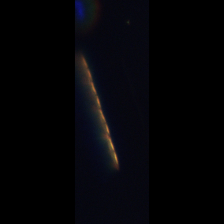
Taxon: Psuedo-nitzschia
Group: Diatoms